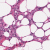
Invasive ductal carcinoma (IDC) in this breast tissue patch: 0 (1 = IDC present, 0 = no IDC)